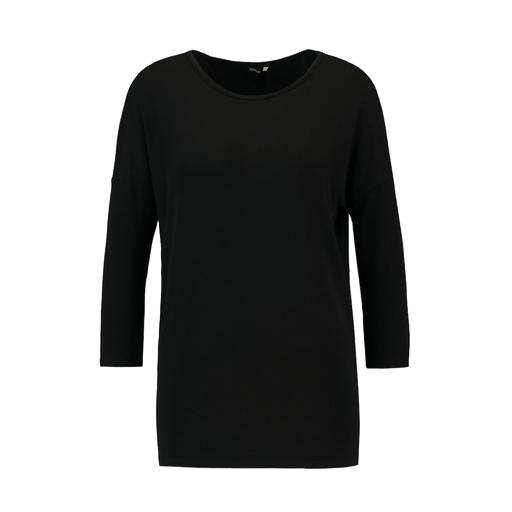
black three-quarter-sleeve top only macy, black three-quarter-sleeve scoop-neck t-shirt only macy, black relaxed fit t-shirt, white background